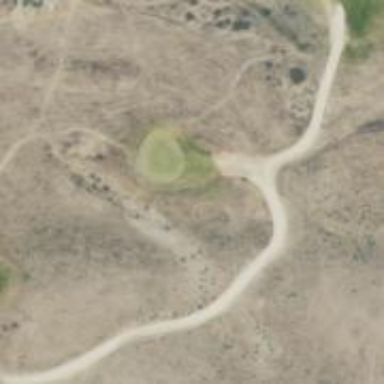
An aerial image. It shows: Service road designated as golf cart path.